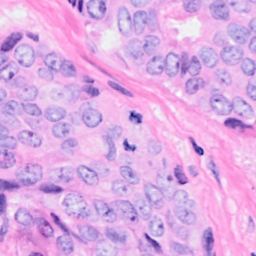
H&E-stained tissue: Breast